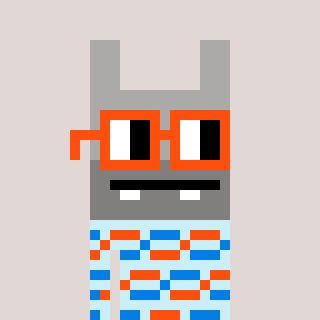
a pixel art character with square orange glasses, a rabbit-shaped head and a cold-colored body on a warm background